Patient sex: F
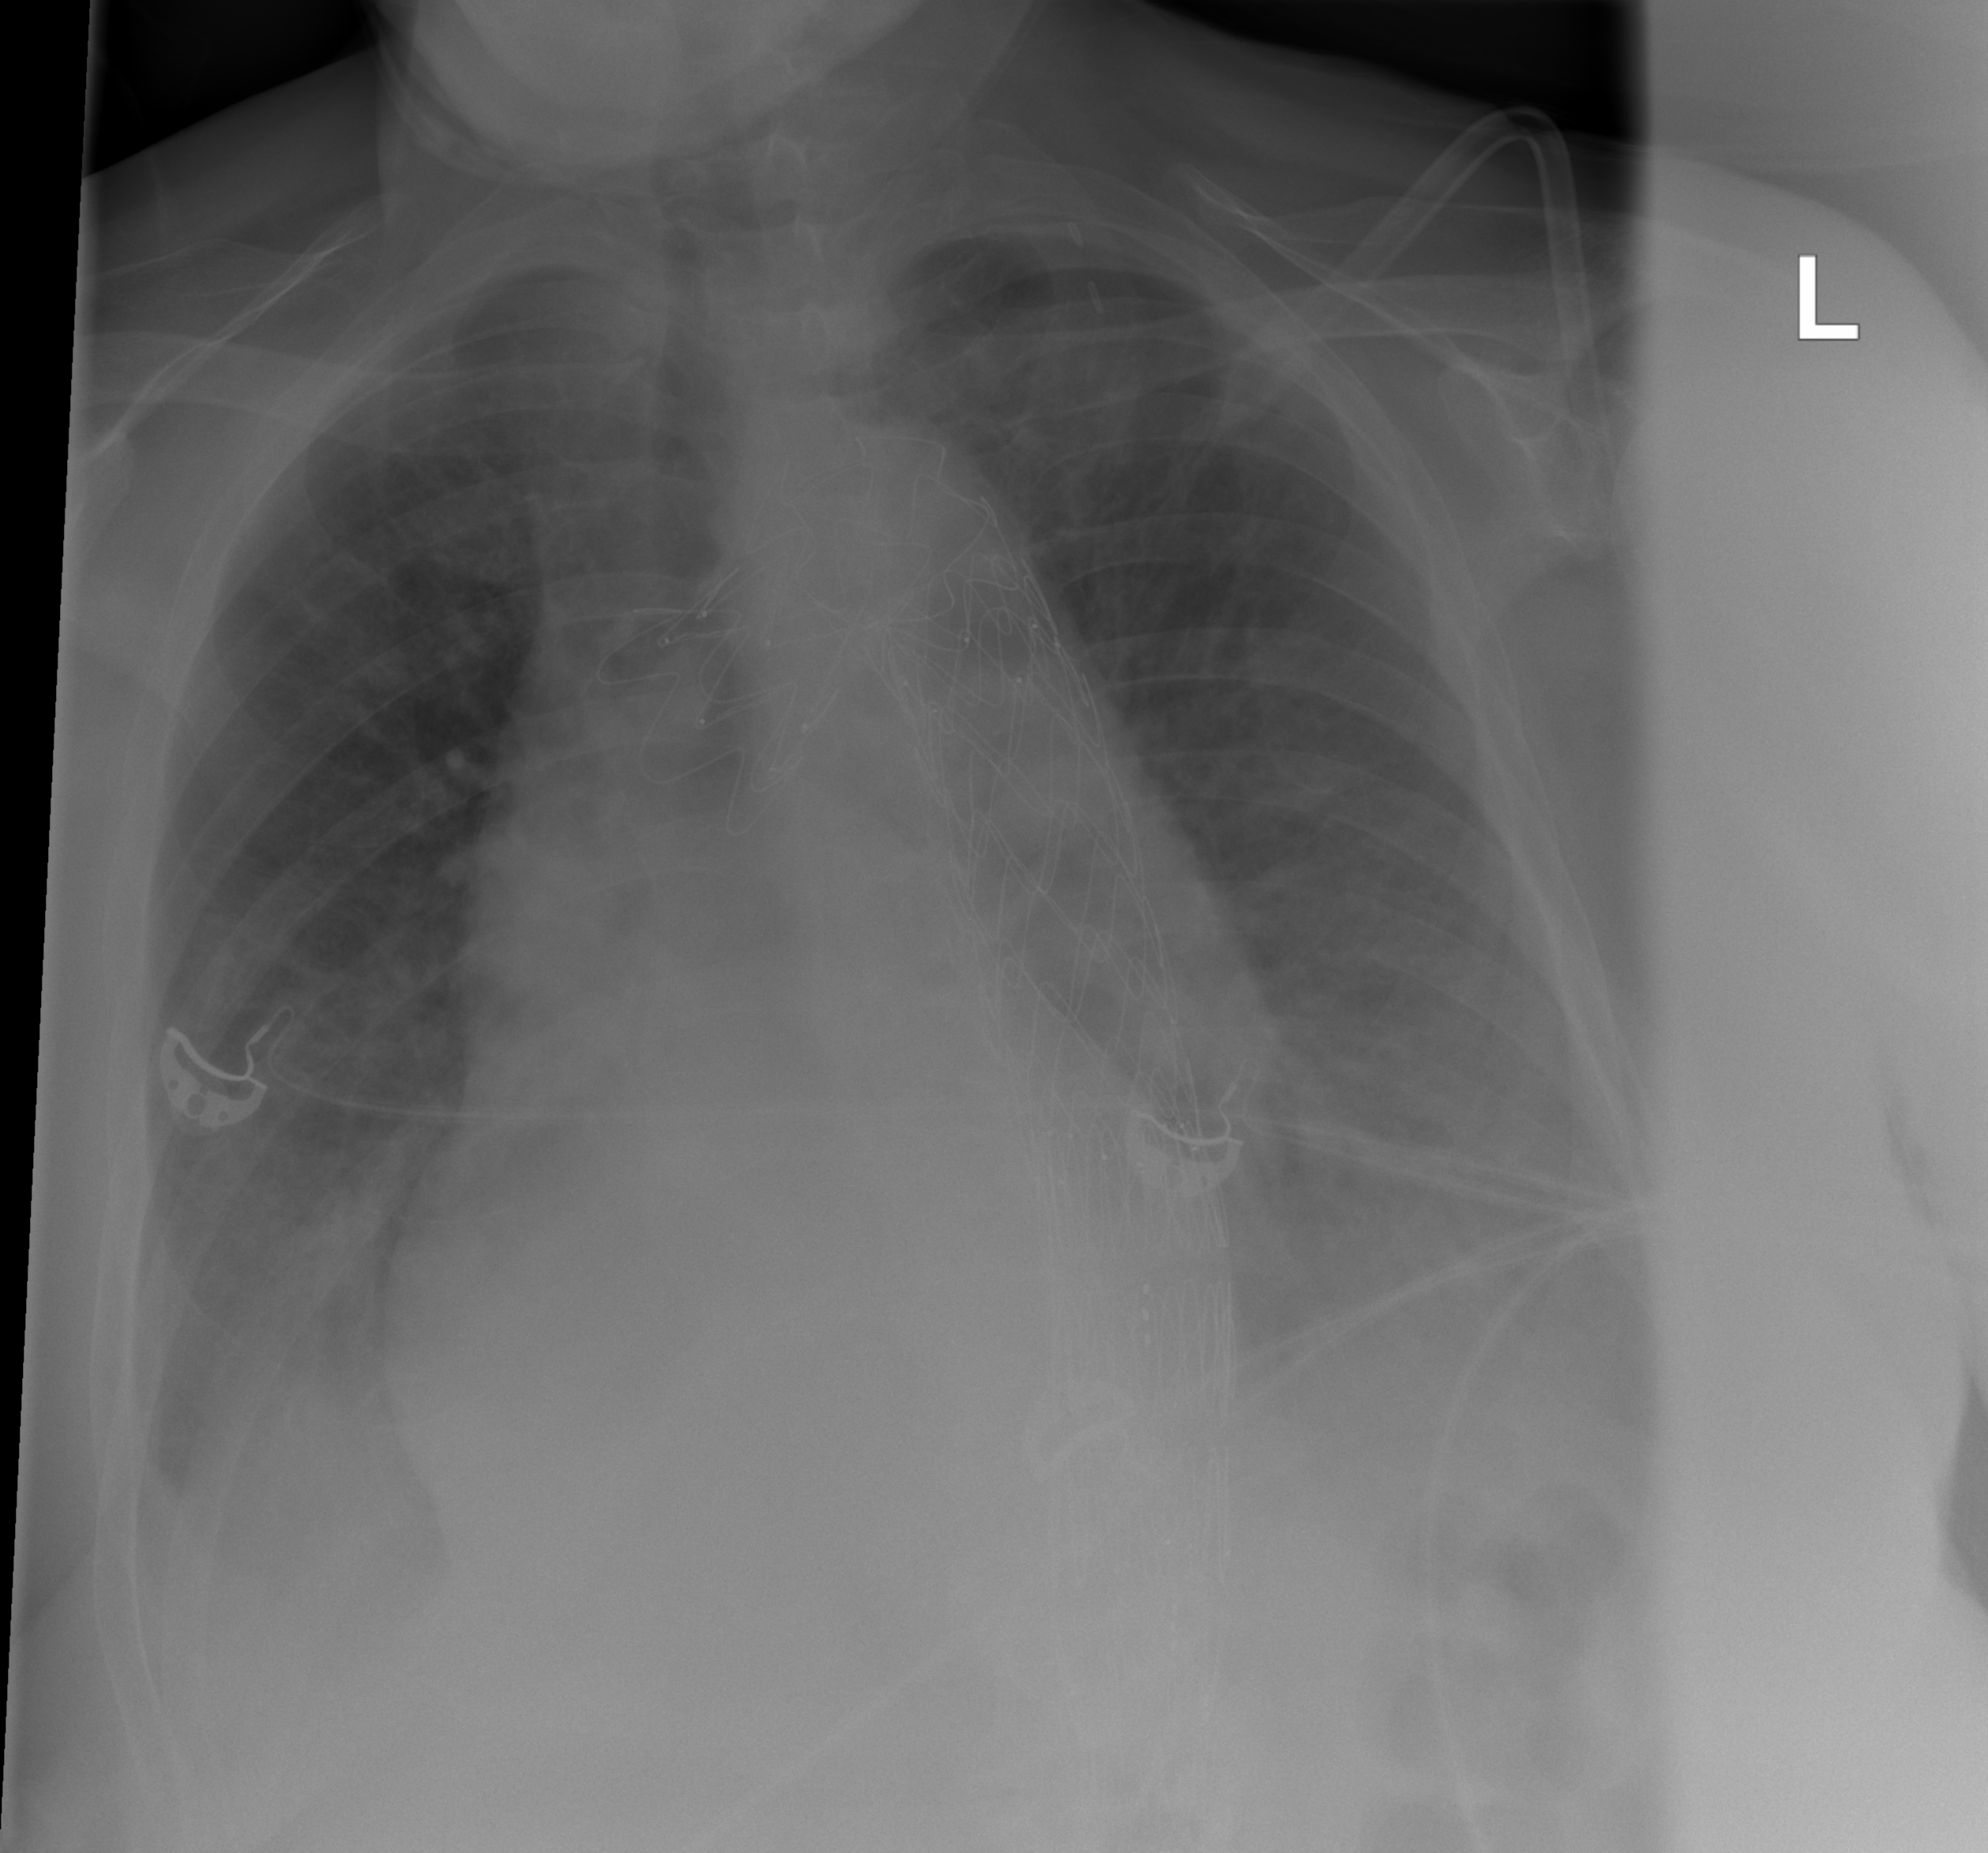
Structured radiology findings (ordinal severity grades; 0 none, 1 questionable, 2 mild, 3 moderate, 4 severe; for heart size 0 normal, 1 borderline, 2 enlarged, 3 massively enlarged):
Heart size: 2
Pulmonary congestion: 2
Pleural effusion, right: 2
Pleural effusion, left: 2
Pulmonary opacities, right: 0
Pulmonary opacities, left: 0
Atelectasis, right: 2
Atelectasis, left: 2